Question: I installed 'colorama', but I keep running into problems.
It seems I can't import the 'colorama' module.
Sorry I'm an absolute beginner.
Visual Studio Code picture:

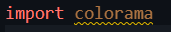
Answer: Have you installed it correctly? Install colorama by typing 'pip install colorama' in command prompt
Then try reloading / restarting your VS Code.
Check if the selected python interpreter in VSCode is the same as the one you installed coloroma. You can check by typing 'where python' in command prompt and it will tell you the location.
'Get-Command python' if you are in Windows Powershell, or type 'which python' in Mac